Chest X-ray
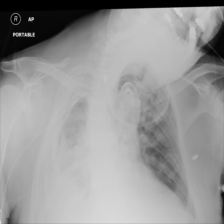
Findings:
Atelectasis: positive
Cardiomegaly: negative
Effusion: negative
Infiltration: positive
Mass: positive
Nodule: negative
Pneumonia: negative
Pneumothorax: negative
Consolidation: negative
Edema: negative
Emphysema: negative
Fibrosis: negative
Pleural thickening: positive
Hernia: negative